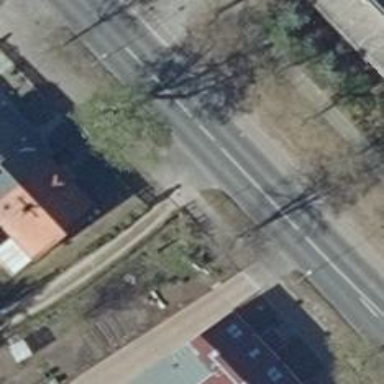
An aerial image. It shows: Tertiary road with asphalt surface and sidewalks on both sides.